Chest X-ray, PA view. Patient: 54 years old, sex M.
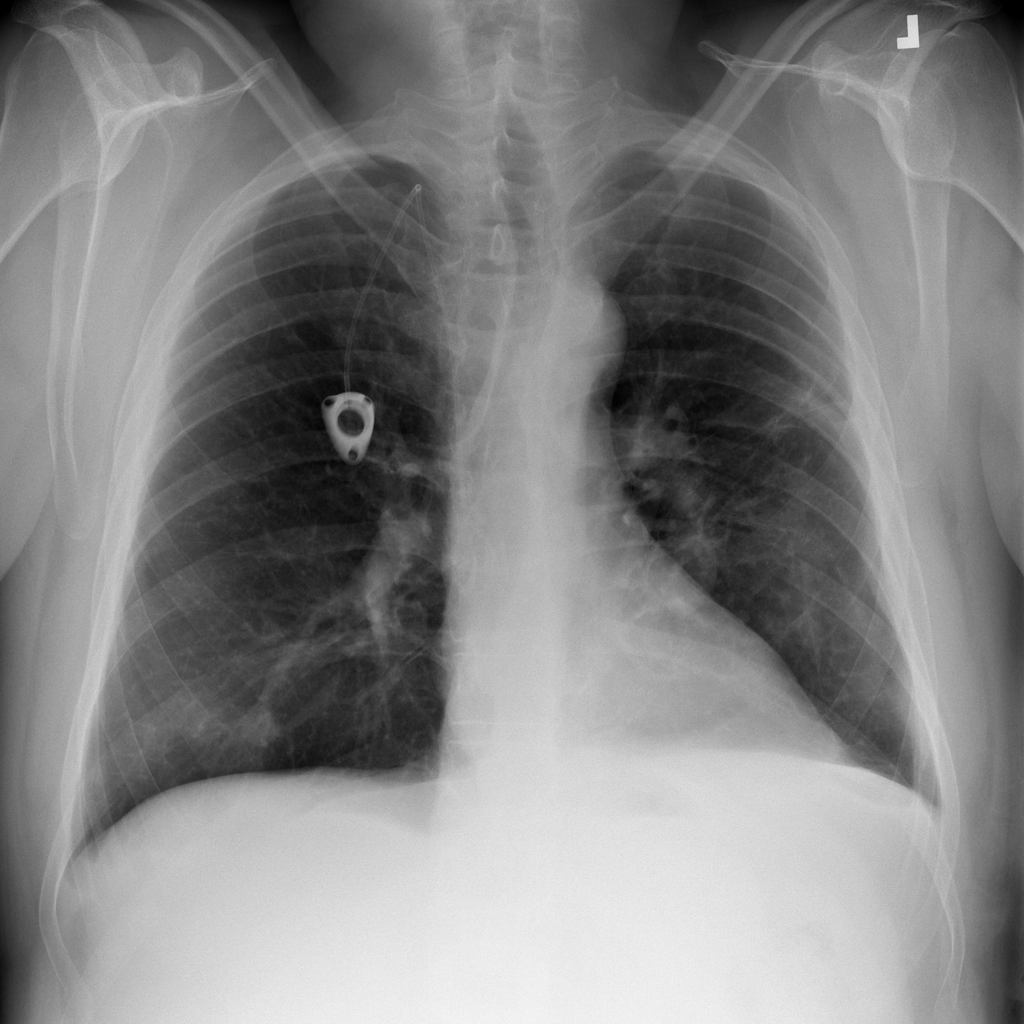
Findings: Infiltration